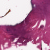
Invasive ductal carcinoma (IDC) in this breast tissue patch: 0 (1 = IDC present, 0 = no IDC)